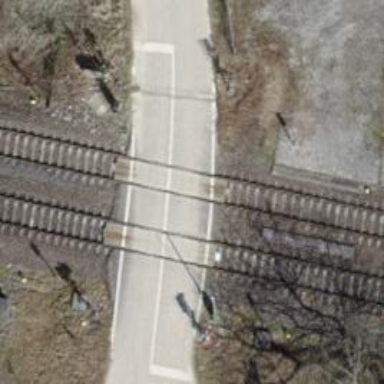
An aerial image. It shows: Level crossing with lights on the railway.